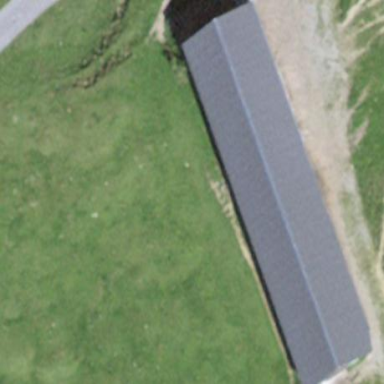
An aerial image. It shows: Building in farmyard.